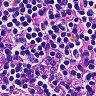
Metastatic tissue present: no